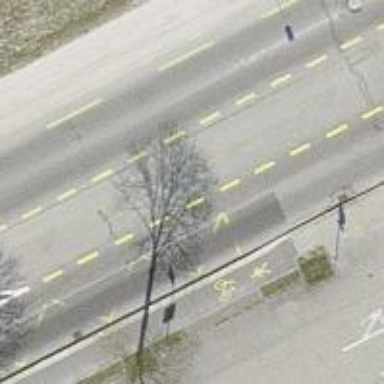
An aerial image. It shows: Bus stop with stop position for public transport.